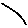
Label: line